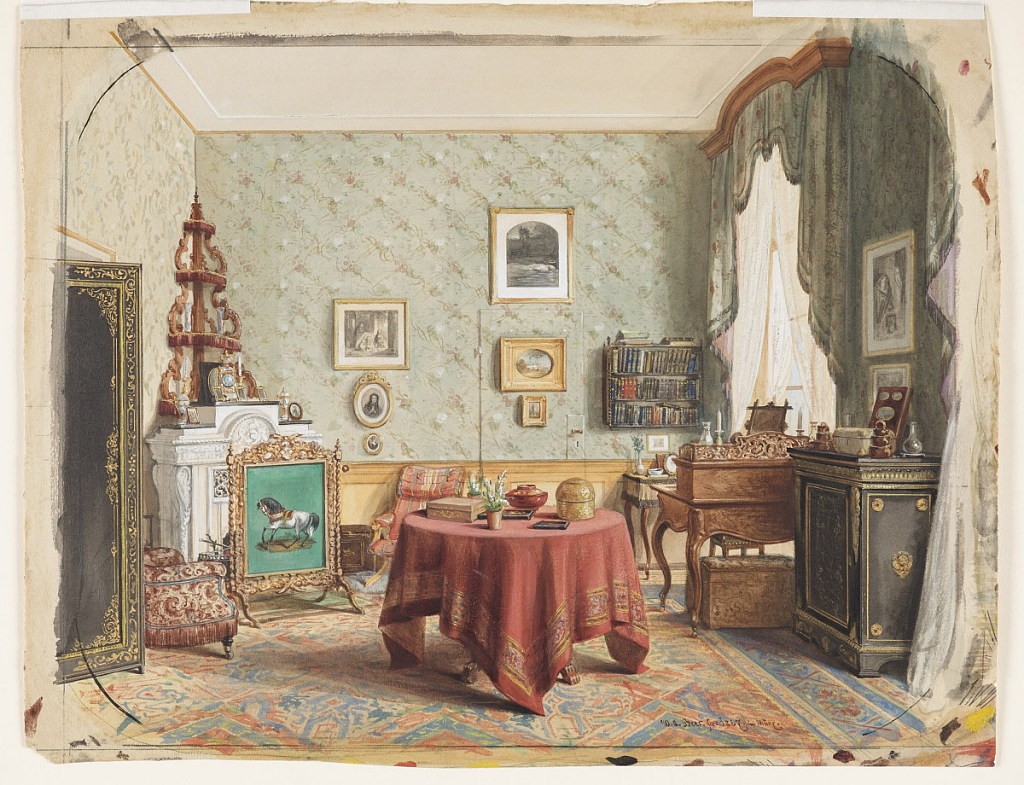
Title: A Sitting Room with a Writing Table
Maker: Wilhelm Amandus Beer, 1837 – 1907
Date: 1867
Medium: Brush and watercolor with accents of gold paint over graphite on paper
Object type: Drawing
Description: The Rococo Revival desk is placed at right angles to the window to catch the light. The center table is covered with a rust-colored cloth bordered by a pattern in the oriental style, similar to that of the carpet. The folding chair placed against the rear wall is in the style of chair maker George Hunzinger. The ormolu-mounted, ebonized cabinet between the windows on the right holds precious ornaments. In front of the elaborate marble fireplace in the left hand corner is a fire screen inset with an embroidered panel featuring a white horse in parade regalia on a ground of brilliant green.